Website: home-depot
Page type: account-selection
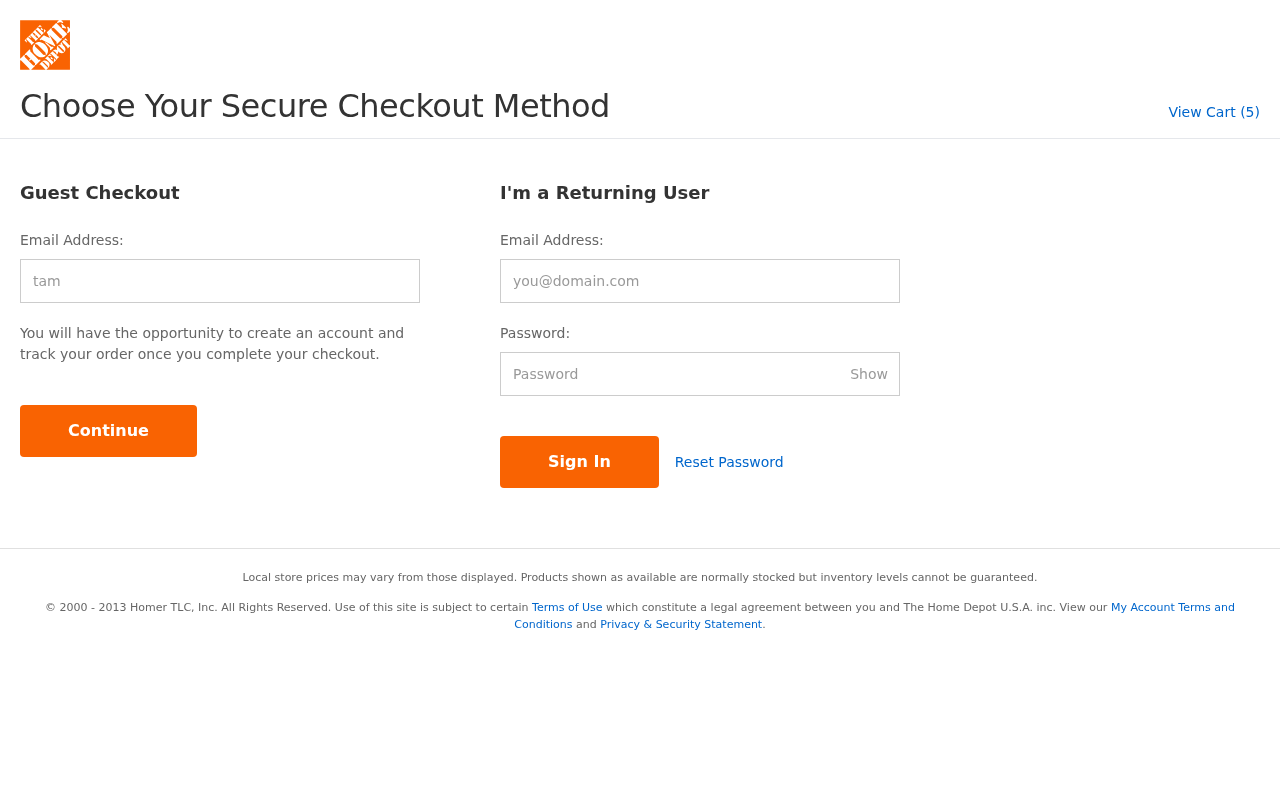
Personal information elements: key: PII_LOGIN_USERNAME
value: tamisullivan53
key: PII_LOGIN_USERNAME2
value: tamisullivan53
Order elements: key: ORDER_NUM_ITEMS
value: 5